Question: I would really like to stamp all my posts with time posted. I would like it to be at the bottom of the posts.
Info:
<URL>
I use a post to page plugin, and the code on the page is: '[add_posts full=true category=romerike]'

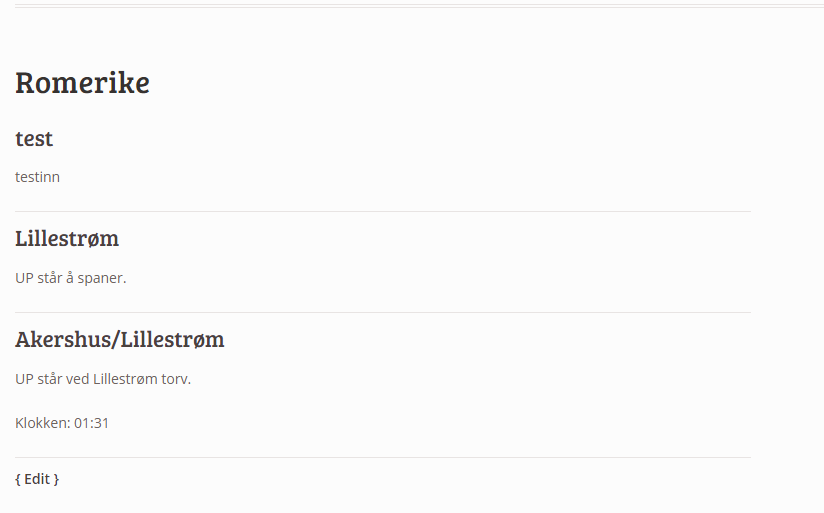
Answer: You can use <URL> for this.
Just add it to your single.php where you want it.